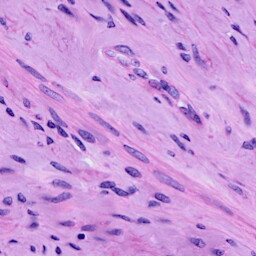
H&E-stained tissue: Cervix